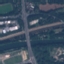
Land use / land cover class: Highway